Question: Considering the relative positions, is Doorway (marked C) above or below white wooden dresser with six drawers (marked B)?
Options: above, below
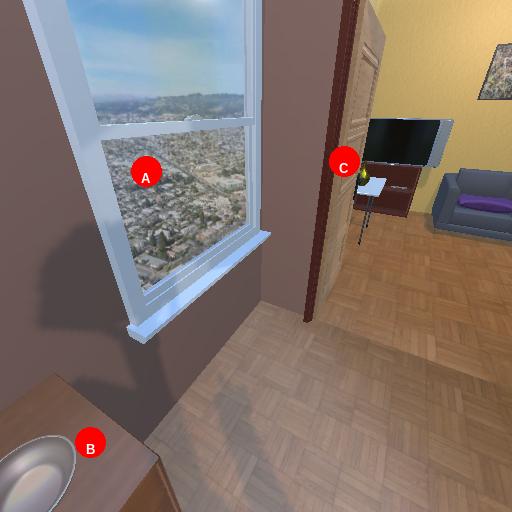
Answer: above